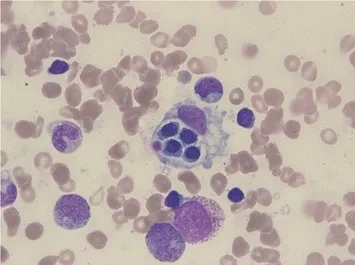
Bone marrow biopsy findings. Microscopic findings of bone marrow aspiration shows hemophagocytosis of red blood cells (Wright-Giemsa stain, x400).
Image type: pathology (giemsa)